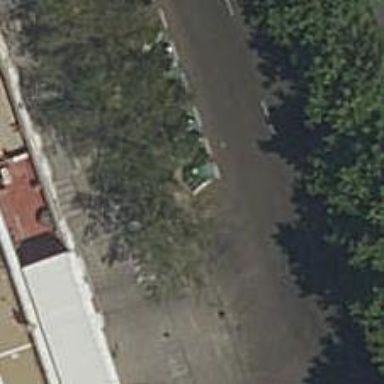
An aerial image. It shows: Motorcycle parking facility.